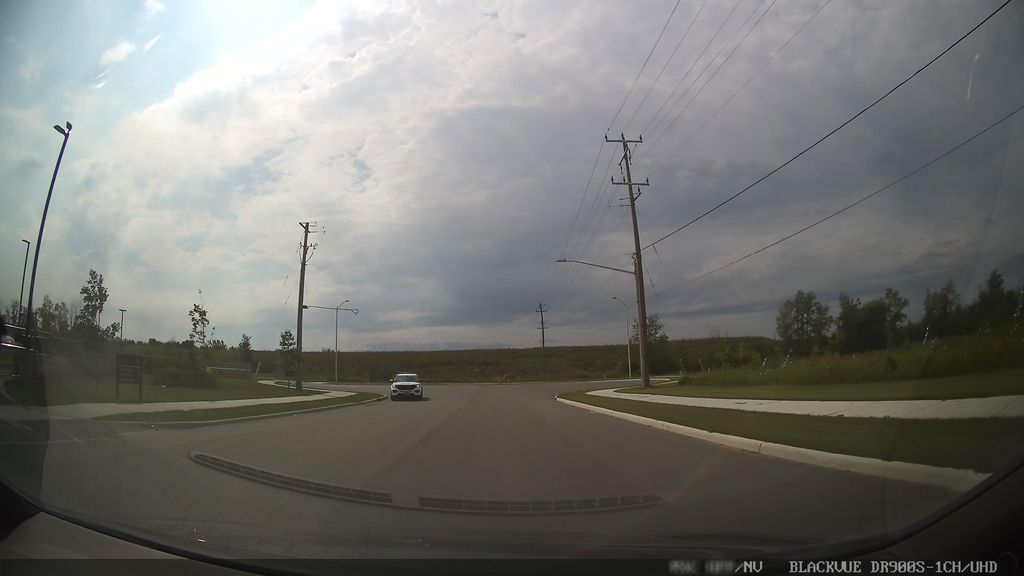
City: ottawa-gatineau